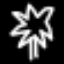
Label: palm tree